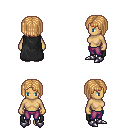
a pixel art fantasy rpg character, female body template, human, tanned skin, black cape, magenta pants, light blonde pageboy hairstyle, metal boots, four views (front, back, left, right), 2x2 character sprite sheet, small pixel art, hard edges, no anti-aliasing